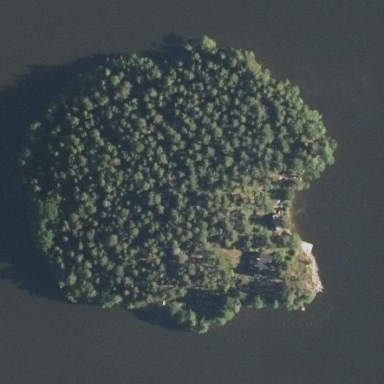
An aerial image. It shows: Islet surrounded by woodland.